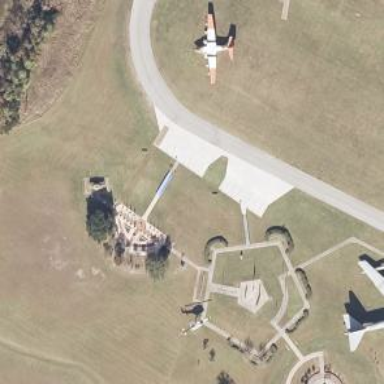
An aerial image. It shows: Memorial site with historic significance.